Interaction volume radius: 5 \u00c5
Interaction volume height: 30 \u00c5
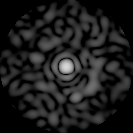
Disorder parameter: 0.8662